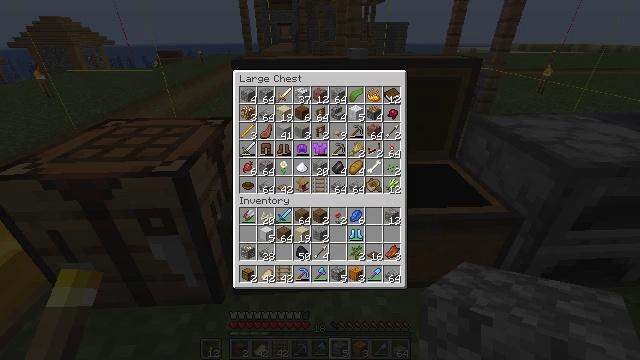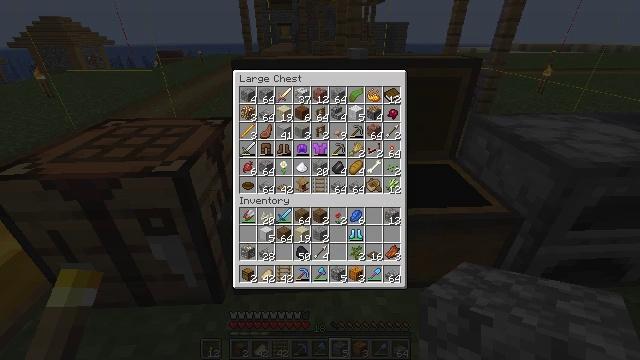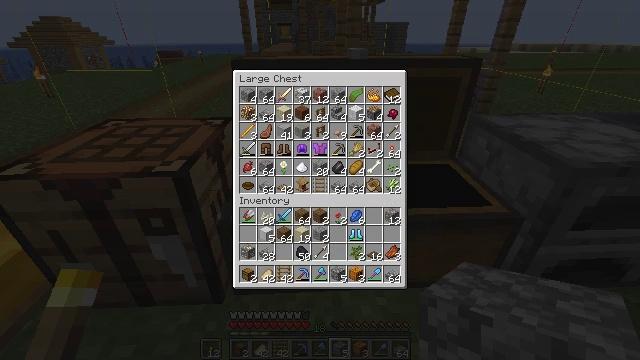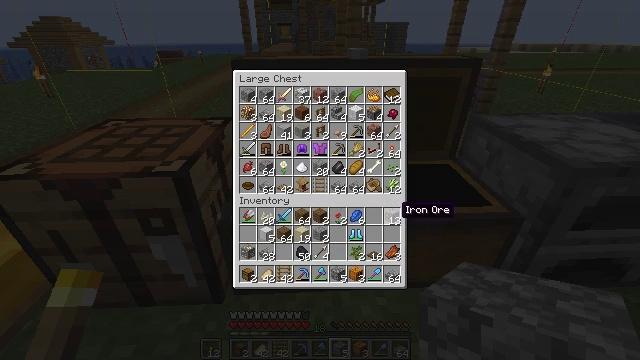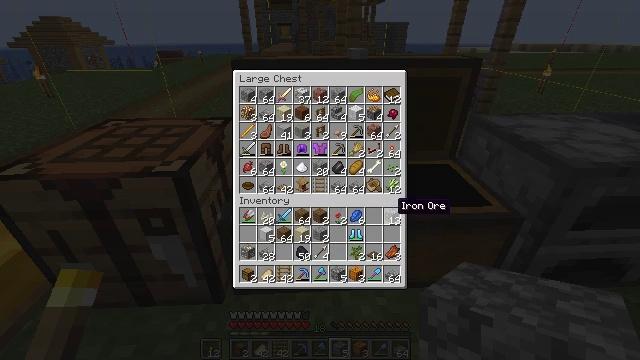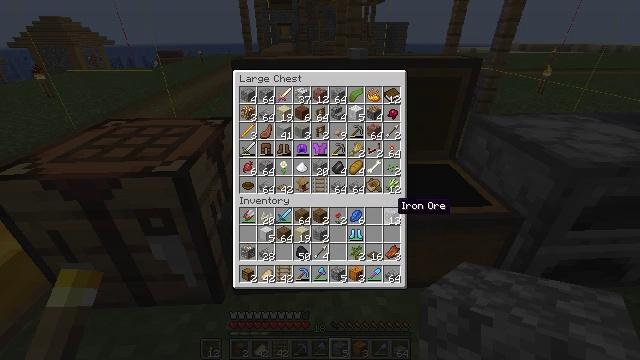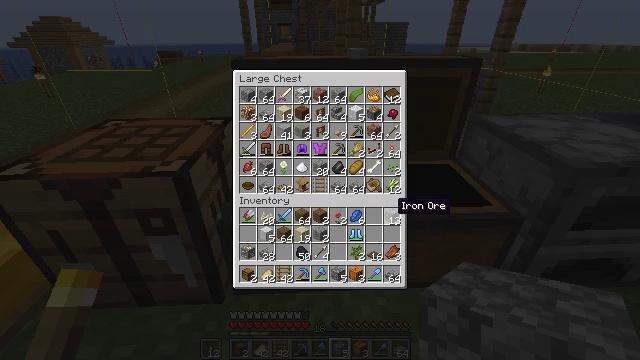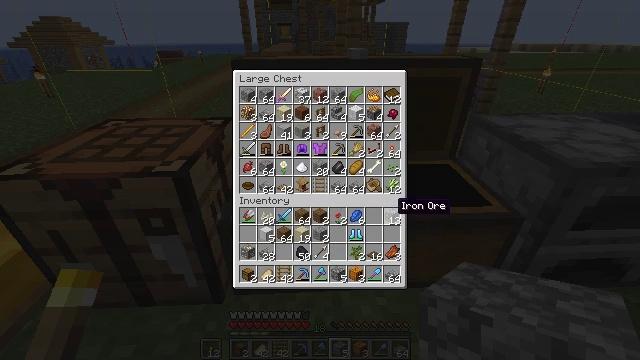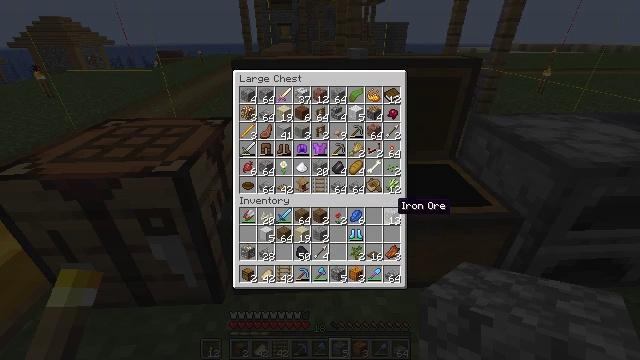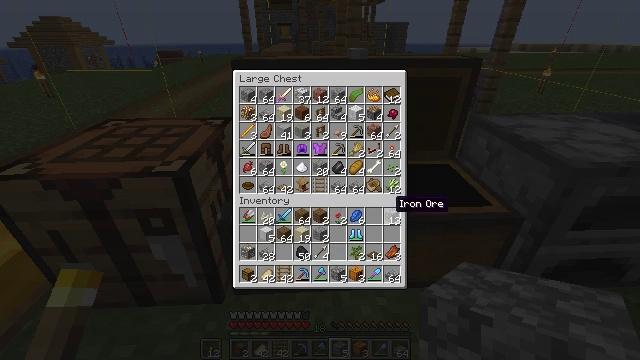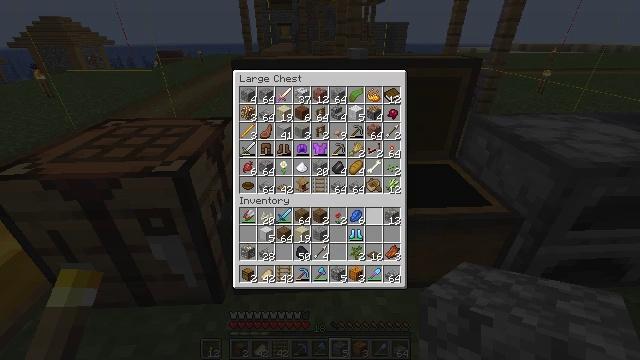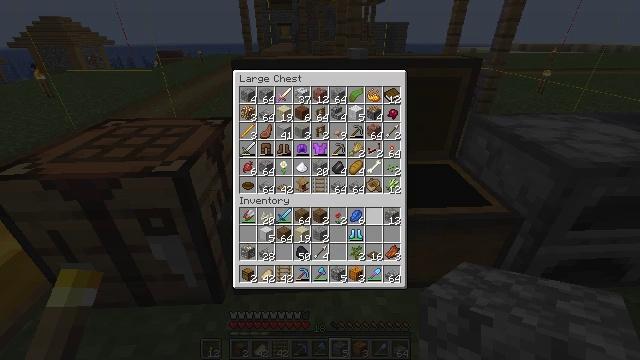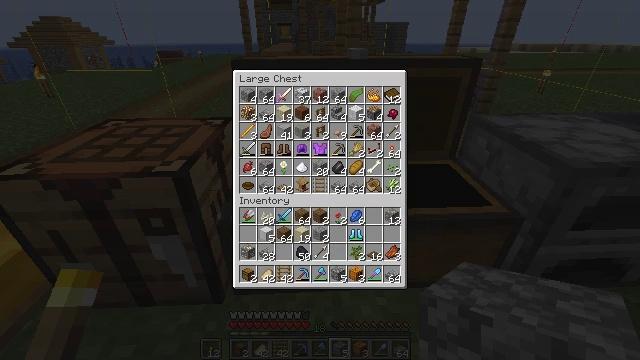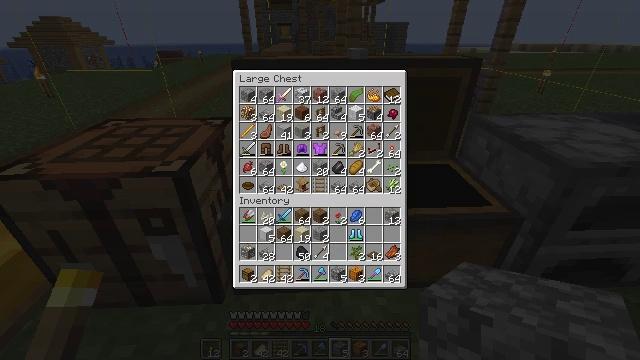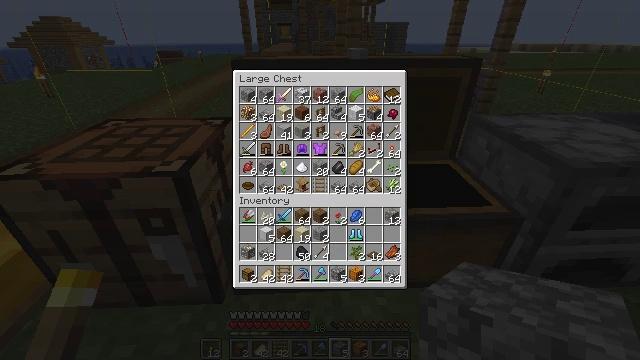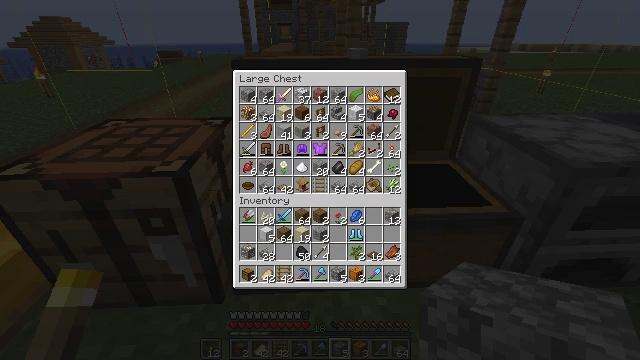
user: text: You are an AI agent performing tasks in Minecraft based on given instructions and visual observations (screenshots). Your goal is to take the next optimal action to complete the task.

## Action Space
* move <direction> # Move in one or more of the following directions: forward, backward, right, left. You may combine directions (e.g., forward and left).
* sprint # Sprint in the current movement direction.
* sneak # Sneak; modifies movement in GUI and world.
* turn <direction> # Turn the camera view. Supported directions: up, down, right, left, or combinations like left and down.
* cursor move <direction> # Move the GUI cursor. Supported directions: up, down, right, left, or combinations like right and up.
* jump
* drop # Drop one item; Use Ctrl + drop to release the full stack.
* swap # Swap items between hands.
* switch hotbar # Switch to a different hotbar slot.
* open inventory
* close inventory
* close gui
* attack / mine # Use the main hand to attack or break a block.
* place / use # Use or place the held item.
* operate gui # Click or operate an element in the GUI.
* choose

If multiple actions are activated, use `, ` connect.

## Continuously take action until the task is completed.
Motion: motion action
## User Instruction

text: Gather soul sand from the Nether.
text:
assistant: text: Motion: no_op
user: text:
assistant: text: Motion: cursor move left and up
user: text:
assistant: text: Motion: cursor move left and up
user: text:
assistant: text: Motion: no_op
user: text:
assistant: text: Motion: no_op
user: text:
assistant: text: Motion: no_op
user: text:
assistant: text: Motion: no_op
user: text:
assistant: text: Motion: no_op
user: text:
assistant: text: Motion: no_op
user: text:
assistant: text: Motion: no_op
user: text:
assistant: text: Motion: no_op
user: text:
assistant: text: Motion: no_op
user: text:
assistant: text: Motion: no_op
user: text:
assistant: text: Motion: no_op
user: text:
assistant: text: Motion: no_op
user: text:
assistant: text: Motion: no_op
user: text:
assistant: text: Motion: operate gui
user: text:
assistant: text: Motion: operate gui
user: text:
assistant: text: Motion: operate gui
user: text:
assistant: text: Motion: no_op
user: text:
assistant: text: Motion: no_op
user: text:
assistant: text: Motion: no_op
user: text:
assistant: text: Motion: no_op
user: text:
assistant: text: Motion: no_op
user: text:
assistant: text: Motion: no_op
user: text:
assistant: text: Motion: no_op
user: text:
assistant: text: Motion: no_op
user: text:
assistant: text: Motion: no_op
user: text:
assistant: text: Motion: no_op
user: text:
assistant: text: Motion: no_op